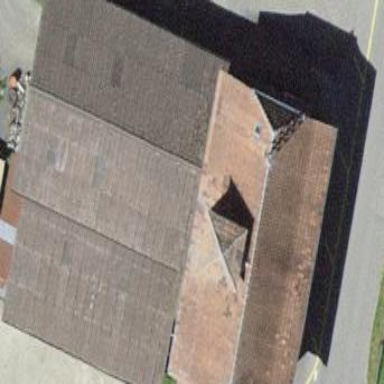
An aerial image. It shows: Warehouse.